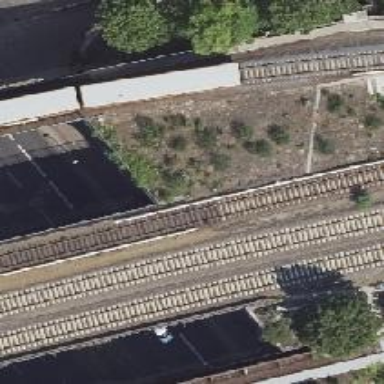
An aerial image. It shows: Bridge carrying electrified light rail track.